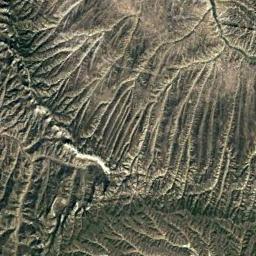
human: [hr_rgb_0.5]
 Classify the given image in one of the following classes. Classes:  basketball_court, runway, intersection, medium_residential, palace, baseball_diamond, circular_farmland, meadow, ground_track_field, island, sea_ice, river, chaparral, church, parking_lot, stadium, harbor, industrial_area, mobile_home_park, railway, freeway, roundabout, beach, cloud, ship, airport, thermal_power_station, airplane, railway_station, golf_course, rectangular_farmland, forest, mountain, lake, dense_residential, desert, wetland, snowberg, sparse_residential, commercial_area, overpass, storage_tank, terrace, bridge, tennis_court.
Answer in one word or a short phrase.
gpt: mountain